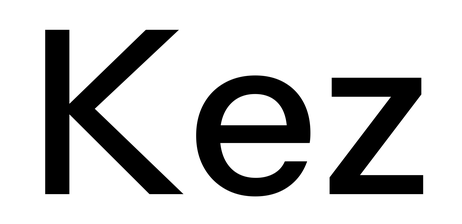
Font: InstrumentSans_Medium